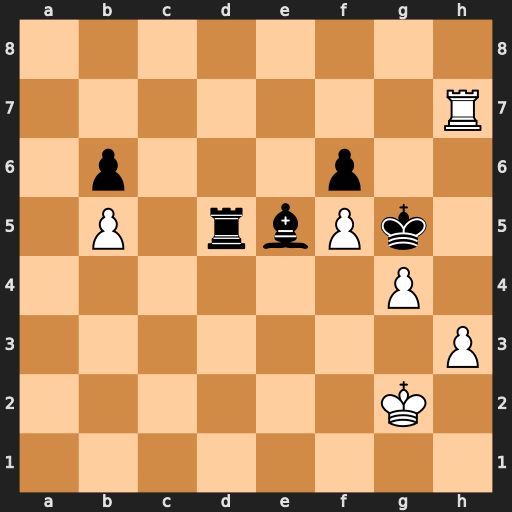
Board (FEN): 8/7R/1p3p2/1P1rbPk1/6P1/7P/6K1/8
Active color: w
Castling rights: -
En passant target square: -
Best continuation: Kf3 Rd3+ Ke4